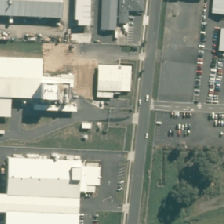
Land cover: urban_build_up